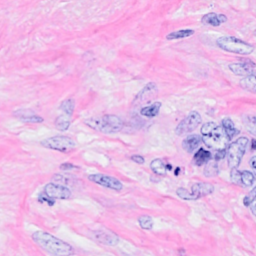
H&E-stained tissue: Breast